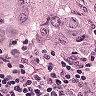
Metastatic tissue present: yes